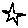
Label: star